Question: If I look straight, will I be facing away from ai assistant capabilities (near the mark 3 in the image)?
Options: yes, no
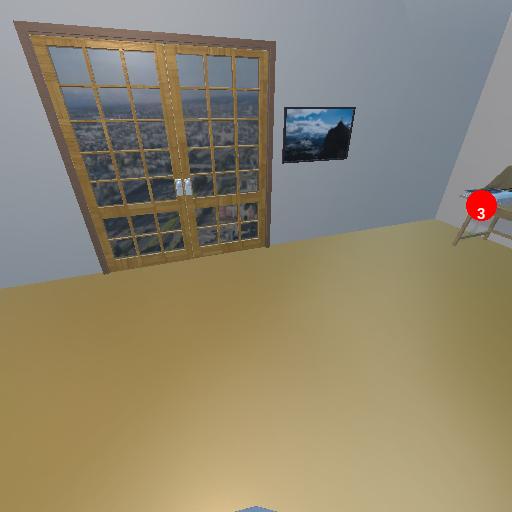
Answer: yes